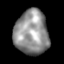
Tissue: lung
Cell type: Others
Senescence score: 0.2384
Nuclear area (px): 1469
Mean DAPI intensity: 145.005